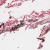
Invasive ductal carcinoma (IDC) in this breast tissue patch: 0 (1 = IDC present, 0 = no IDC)